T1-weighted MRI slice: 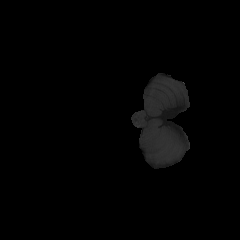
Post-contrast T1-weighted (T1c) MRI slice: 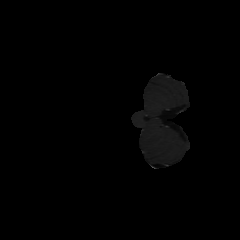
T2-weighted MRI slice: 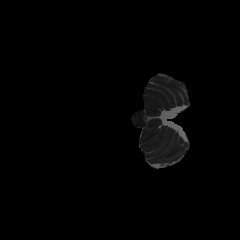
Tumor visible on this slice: no